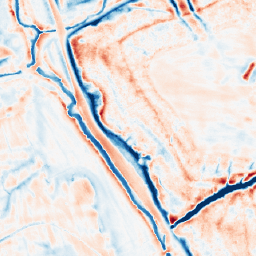
Category: edge_preserving
Decomposition family: bilateral
Decomposition parameters: d: 21
sigma_color: 50
sigma_space: 25
Upsampling method: nearest
Upsampling parameters: scale: 2
Upsampling scale: 2